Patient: sex M, age 21
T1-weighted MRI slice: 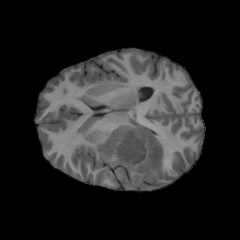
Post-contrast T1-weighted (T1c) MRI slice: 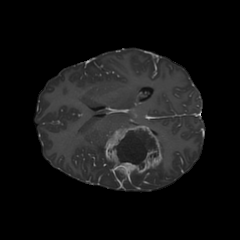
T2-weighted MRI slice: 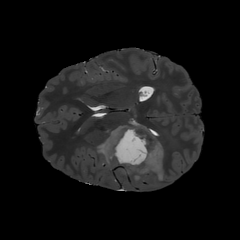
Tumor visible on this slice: yes
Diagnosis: Glioblastoma, IDH-wildtype
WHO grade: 4